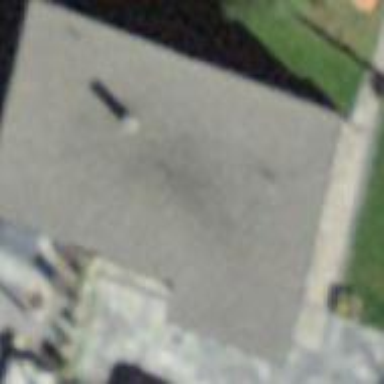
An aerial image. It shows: Building with flat roof.